Current action and preconditions to check: trajectory_clear

Your task: For each precondition in the list above, predict whether it will hold at this action.

Consider the current scene as observed from the mobile robot's camera, and analyze the predicted future states of all dynamic agents (e.g., people, animals, vehicles, or any moving entities) within the NEXT SECOND.

IMPORTANT: Only answer "very likely" if you are absolutely certain—based on strong, clear evidence—that a dynamic agent will violate the precondition in the predicted future state. Do NOT answer "very likely" for unlikely, ambiguous, or low-probability risks.

Ask yourself for each precondition: Is there a high probability, with clear and convincing evidence, that the predicted future states of any dynamic agent will interfere with the predicted future state of the currently executing action within the NEXT SECOND, causing that precondition to fail?

Assess the risk level based on these predictions. Use "likely" or "very likely" if motions create a clear risk of interference.

Use "neutral" or "improbable" if agents are nearby but their predicted paths are clearly diverging or non-conflicting.

Failure Risk Categories: "very improbable", "improbable", "neutral", "likely", "very likely"

Answer Format: Output ONLY the probability_of_failure value from these categories: "very improbable", "improbable", "neutral", "likely", "very likely"

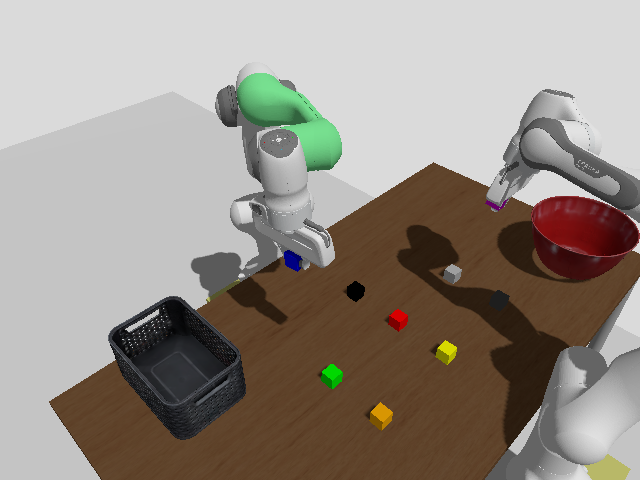

Answer: very improbable